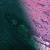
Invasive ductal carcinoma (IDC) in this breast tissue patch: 0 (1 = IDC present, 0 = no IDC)